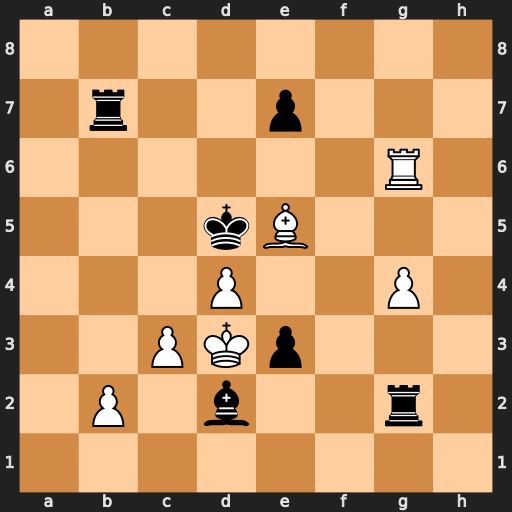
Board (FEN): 8/1r2p3/6R1/3kB3/3P2P1/2PKp3/1P1b2r1/8
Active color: w
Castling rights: -
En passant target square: -
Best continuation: c4#